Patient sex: M
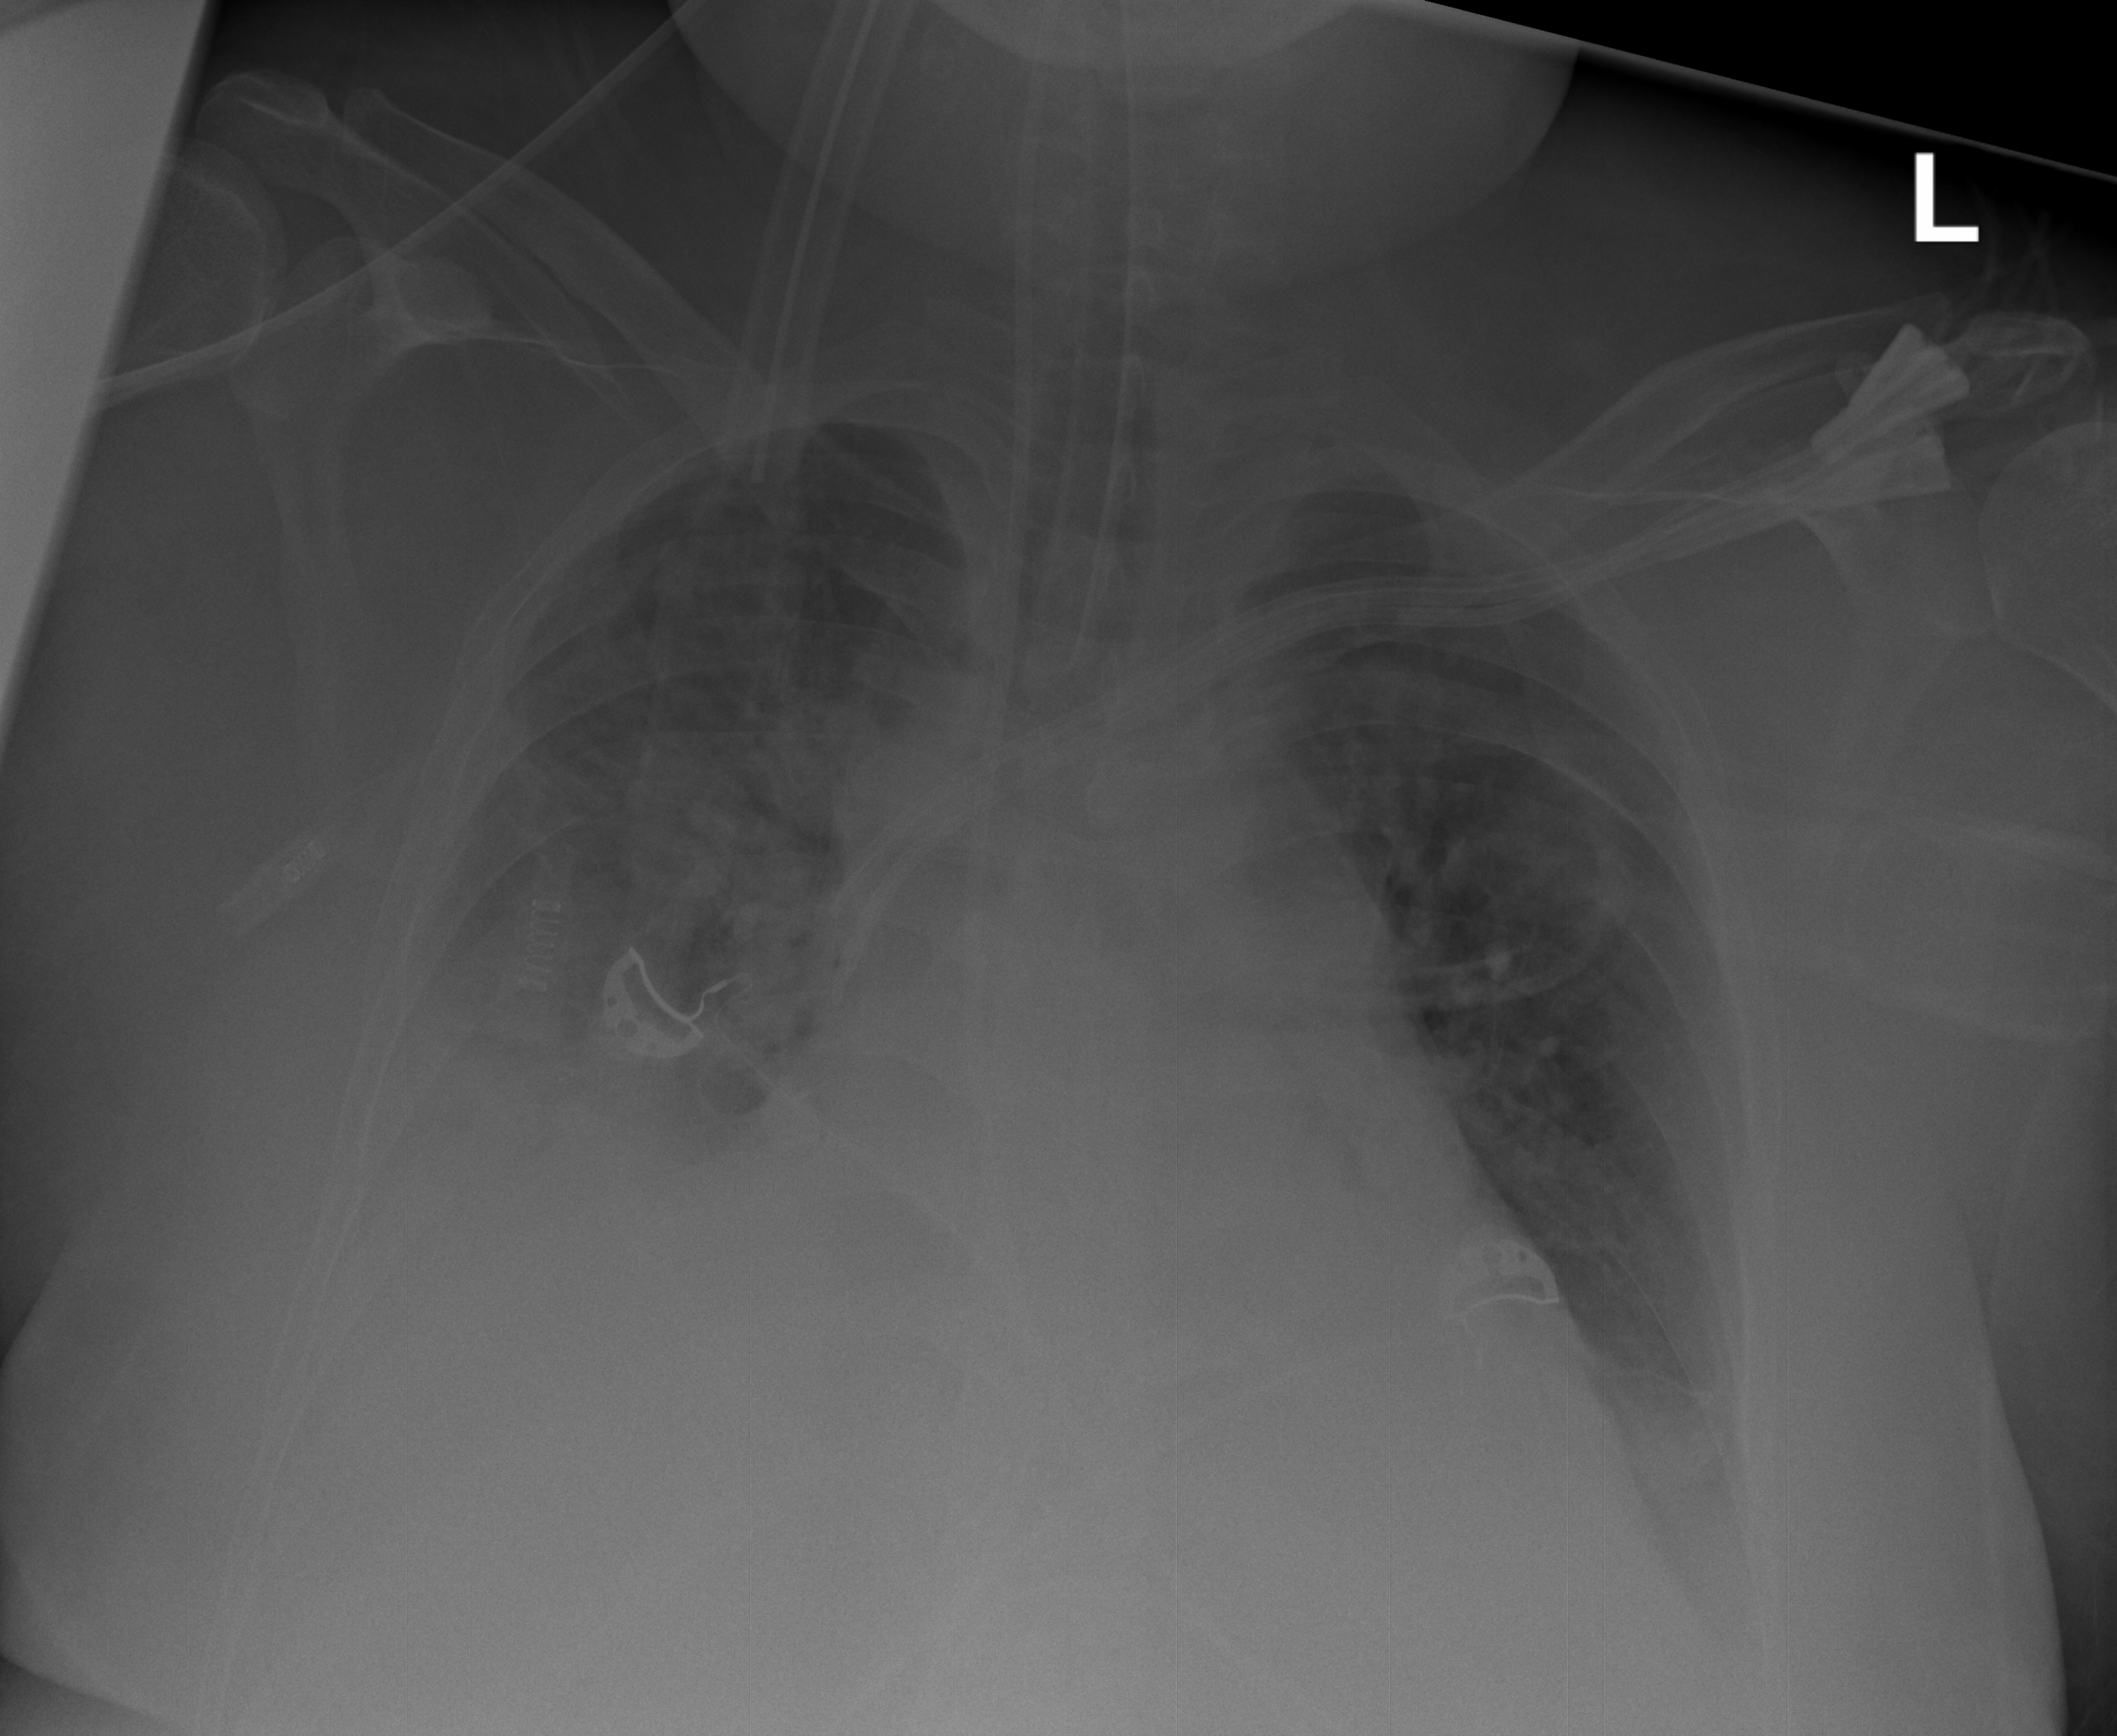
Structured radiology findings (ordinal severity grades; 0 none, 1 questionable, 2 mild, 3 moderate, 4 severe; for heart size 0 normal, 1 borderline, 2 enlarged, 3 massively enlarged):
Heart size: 3
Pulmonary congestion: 2
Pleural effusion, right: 3
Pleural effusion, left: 2
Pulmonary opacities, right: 3
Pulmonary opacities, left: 1
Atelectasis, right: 3
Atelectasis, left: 3